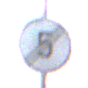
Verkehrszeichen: EndeGeschwindigkeit5
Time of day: MorningAfternoon
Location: Outdoor (RoadRail)
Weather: PartlyCloudy
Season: NotSpecified
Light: Natural